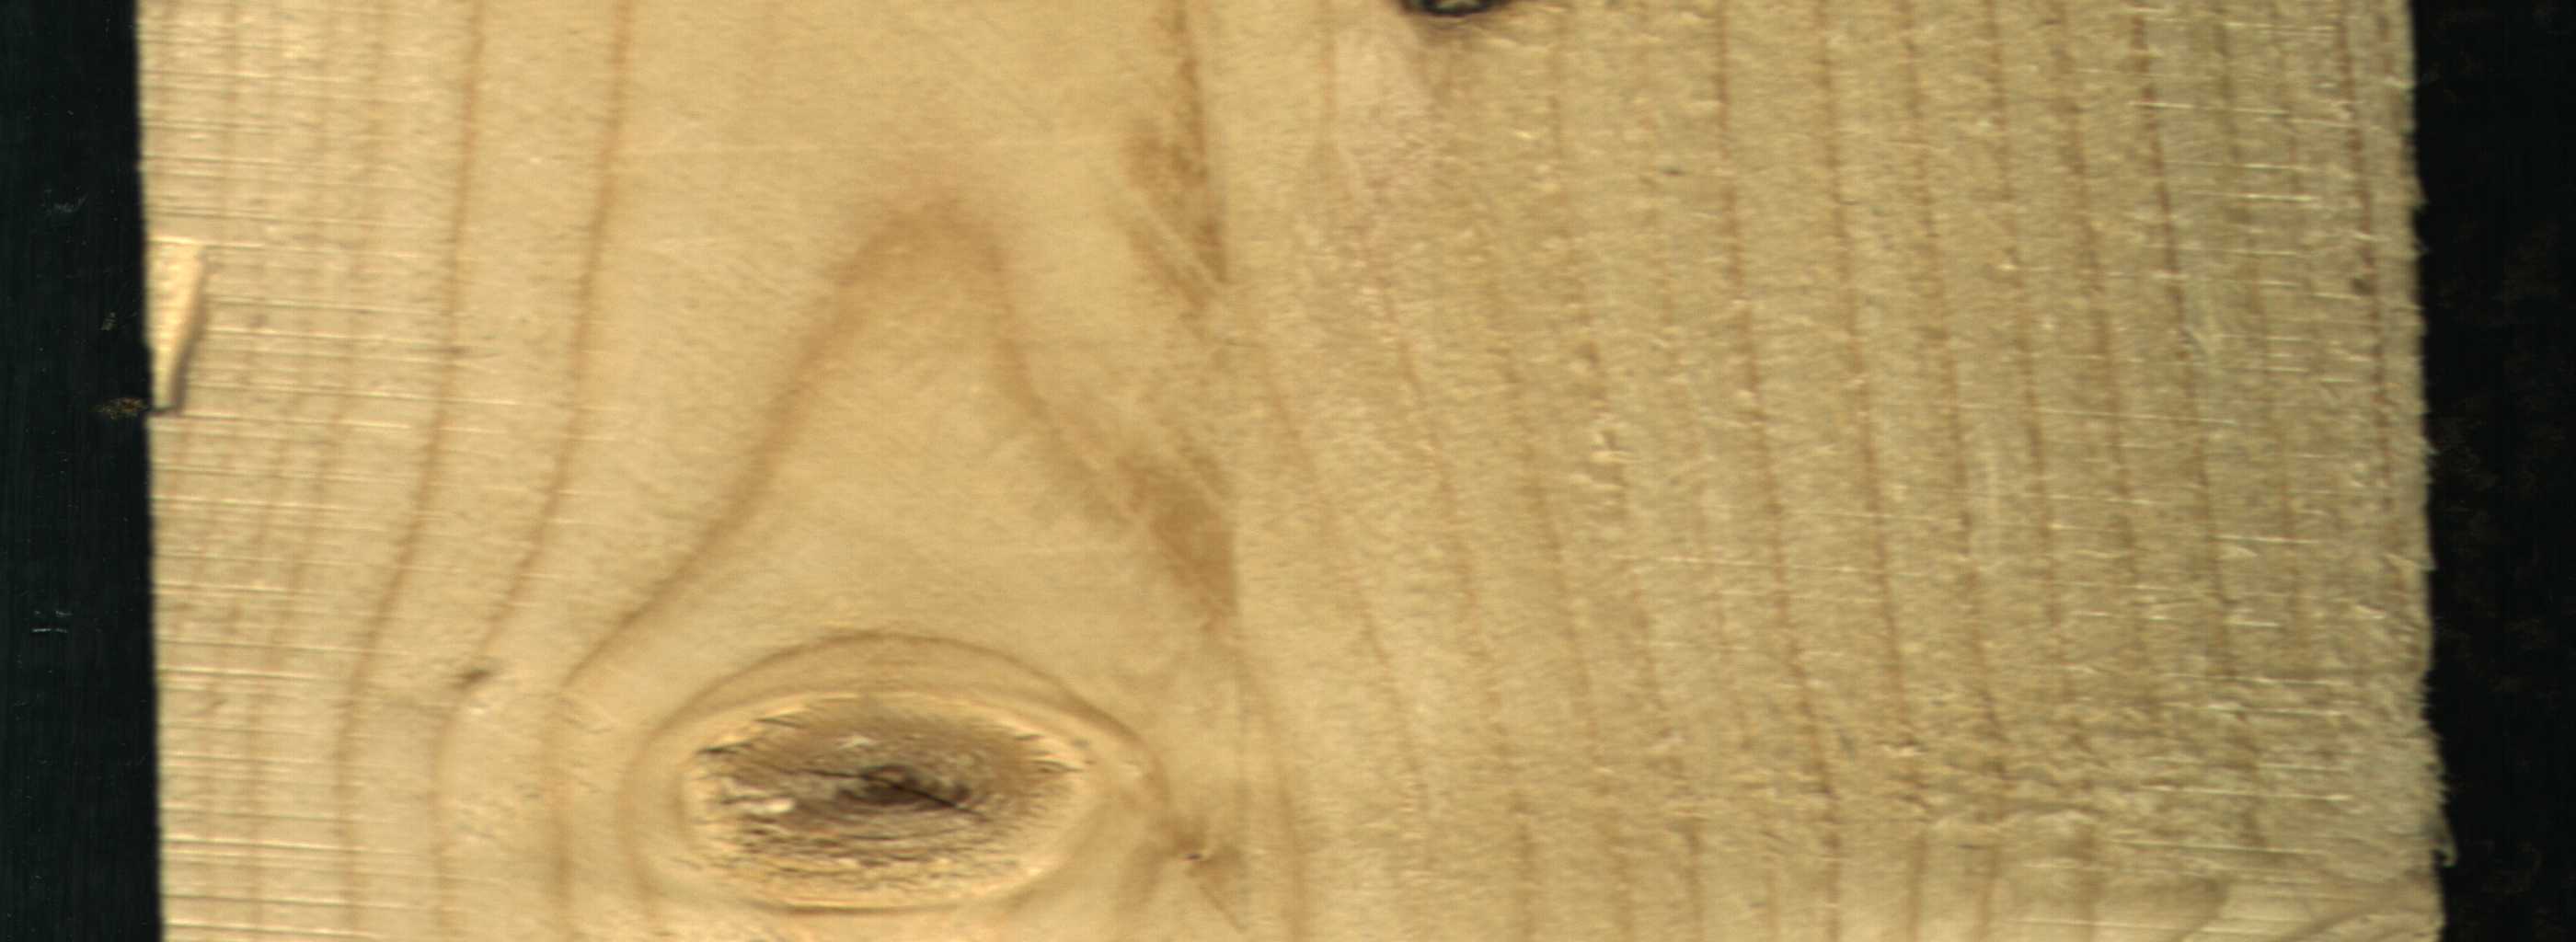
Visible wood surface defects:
knot_with_crack
Dead_Knot